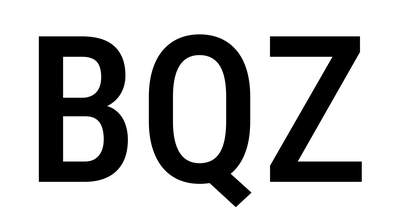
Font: Roboto_Condensed_Medium